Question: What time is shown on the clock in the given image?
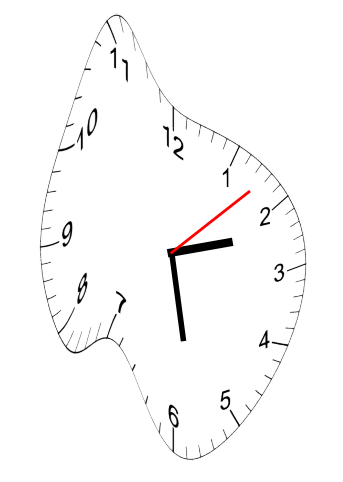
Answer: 02:28:08